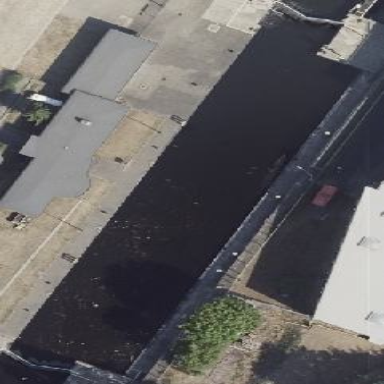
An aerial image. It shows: Lock on waterway.